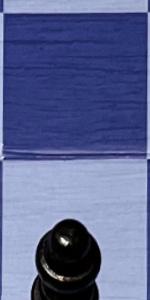
Label: Empty